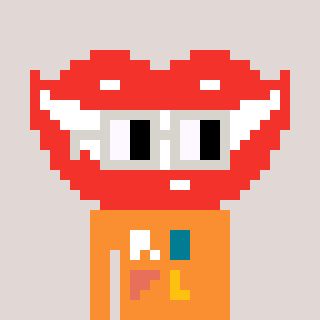
a pixel art character with square light gray glasses, a smile-shaped head and a orange-colored body on a warm background